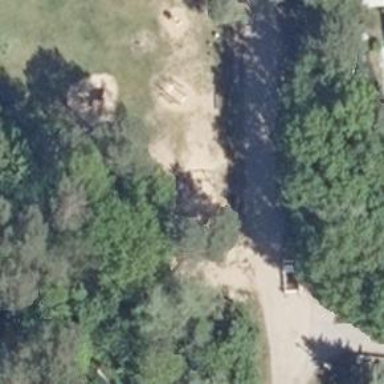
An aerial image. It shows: Playground featuring swings.